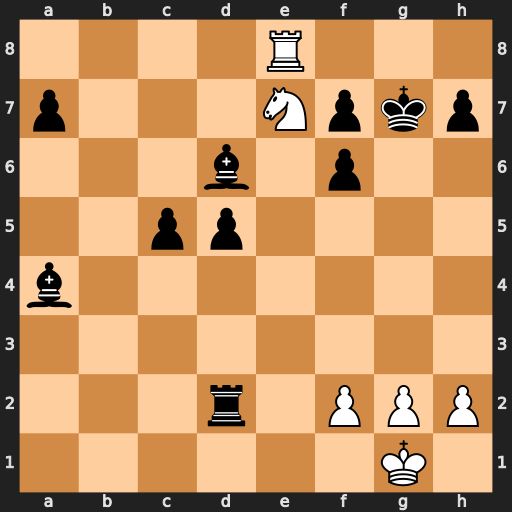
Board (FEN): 4R3/p3Npkp/3b1p2/2pp4/b7/8/3r1PPP/6K1
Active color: w
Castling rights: -
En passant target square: -
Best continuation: Rg8+ Kh6 Nf5+ Kh5 g4#